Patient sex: M
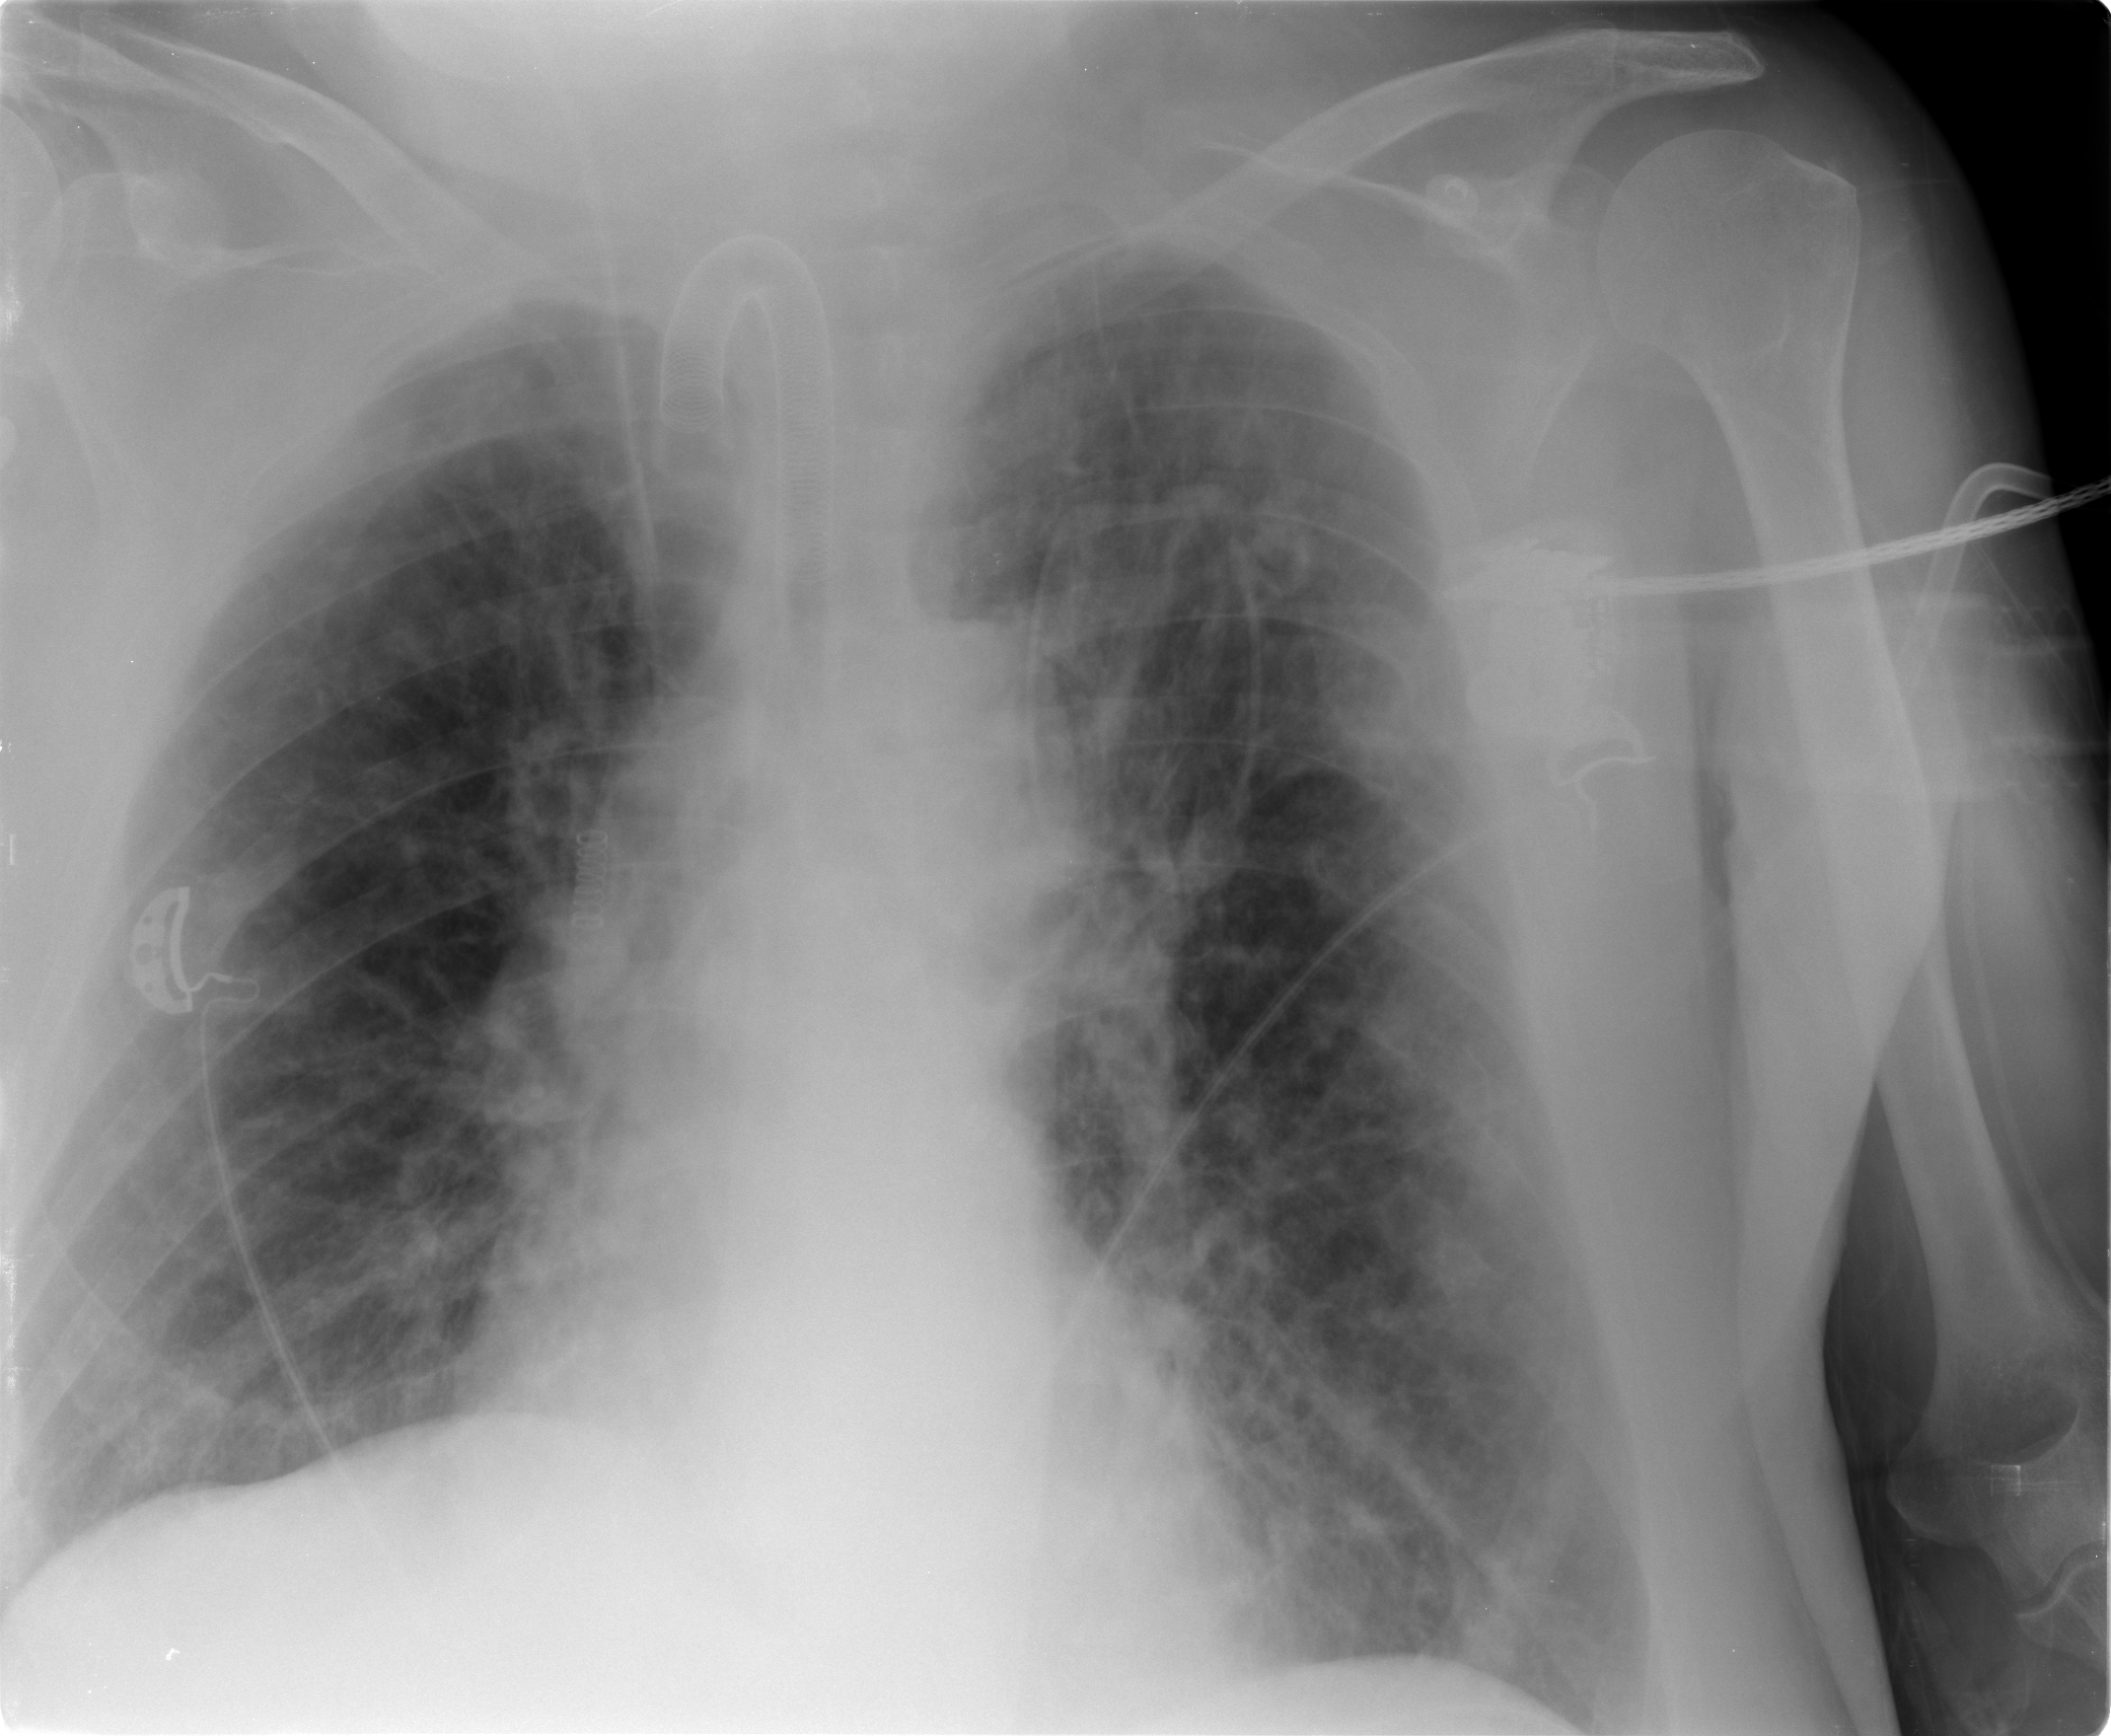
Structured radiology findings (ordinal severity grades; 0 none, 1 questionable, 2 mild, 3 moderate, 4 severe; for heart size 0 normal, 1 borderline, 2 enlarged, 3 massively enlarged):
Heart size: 1
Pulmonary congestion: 3
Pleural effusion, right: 0
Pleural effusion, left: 0
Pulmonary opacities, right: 2
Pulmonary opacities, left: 2
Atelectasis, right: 2
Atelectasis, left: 2